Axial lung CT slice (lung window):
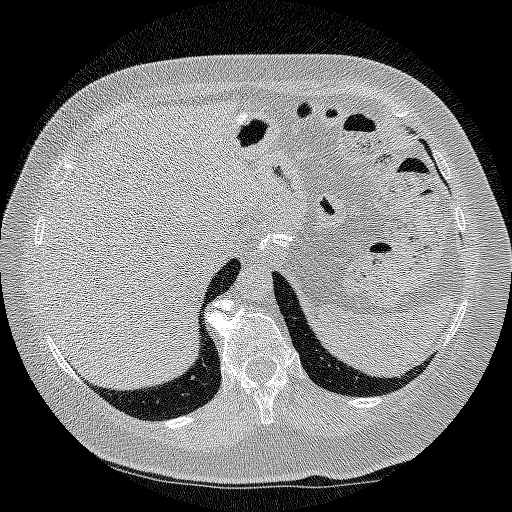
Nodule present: no